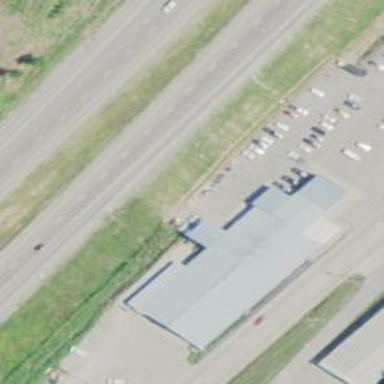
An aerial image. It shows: Agrarian shop located within building.